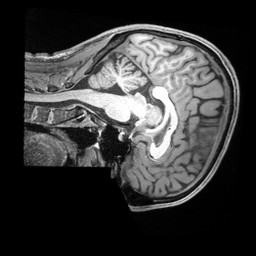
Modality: T1w
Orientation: sagittal
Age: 29
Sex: male
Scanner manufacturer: siemens
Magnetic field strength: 3 T
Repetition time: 2.4 s
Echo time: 0.00226 s